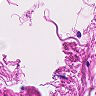
Metastatic tissue present: no